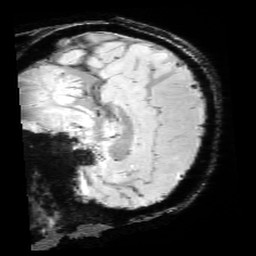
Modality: SWI
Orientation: sagittal
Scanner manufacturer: siemens
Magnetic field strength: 3 T
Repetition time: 0.03 s
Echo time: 0.02 s